Question: Get the column names and their corresponding data types in a summarise order
code:
1. 'col_dtype=pd.DataFrame(customer_final.dtypes)' //first i got the column datatype
2. 'col_name=pd.DataFrame(customer_final.columns)' //then i got the column names separately because i want to display summary report
3. 'pd.DataFrame(pd.concat([col_name,col_dtype],axis=1).values,columns=['columns','datatype'])'
report is generating in this way:
[
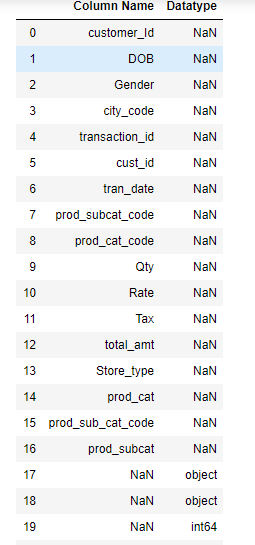
Answer: The 'dtypes' attribute returns a pandas series with the column names as index, so you can just do this:
'''
columns_summary_df = customer_final.dtypes.reset_index()
columns_summary_df.columns = ['columns', 'datatype']
'''